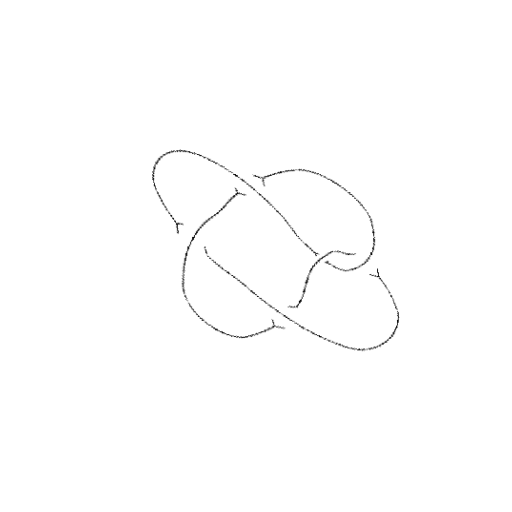
Crossing number: 5